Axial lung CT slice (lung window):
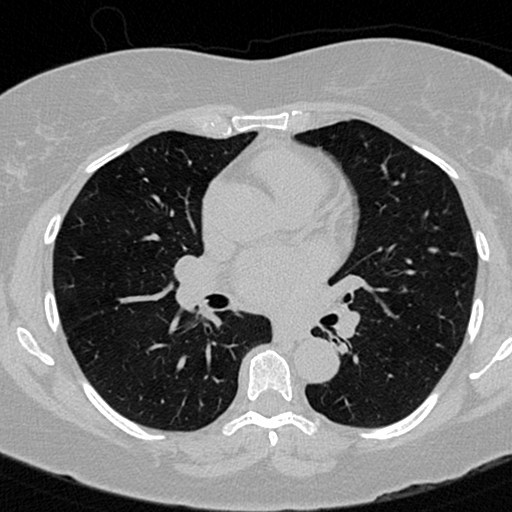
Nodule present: no